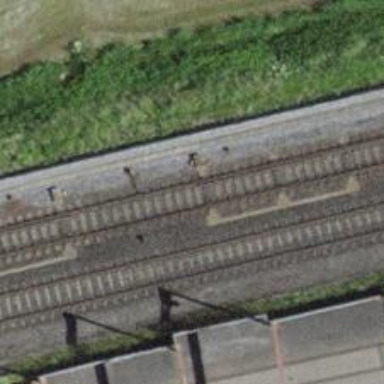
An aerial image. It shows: Railway switch.